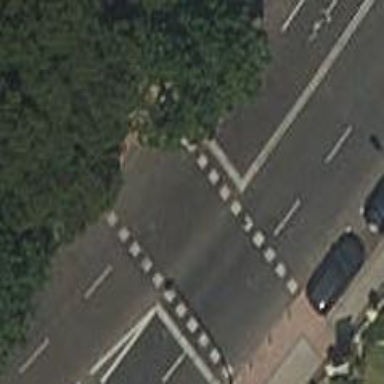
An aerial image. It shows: Traffic signals at road crossing.